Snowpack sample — Snodgrass Mountain, Crested Butte, Colorado (2/4/25, 12:06 PM MST)
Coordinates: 38.923, -106.968
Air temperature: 35 °F
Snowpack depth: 80 cm
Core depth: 80 cm
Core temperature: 32 °F
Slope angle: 14°, slope face: 78°
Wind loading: low
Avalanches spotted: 0
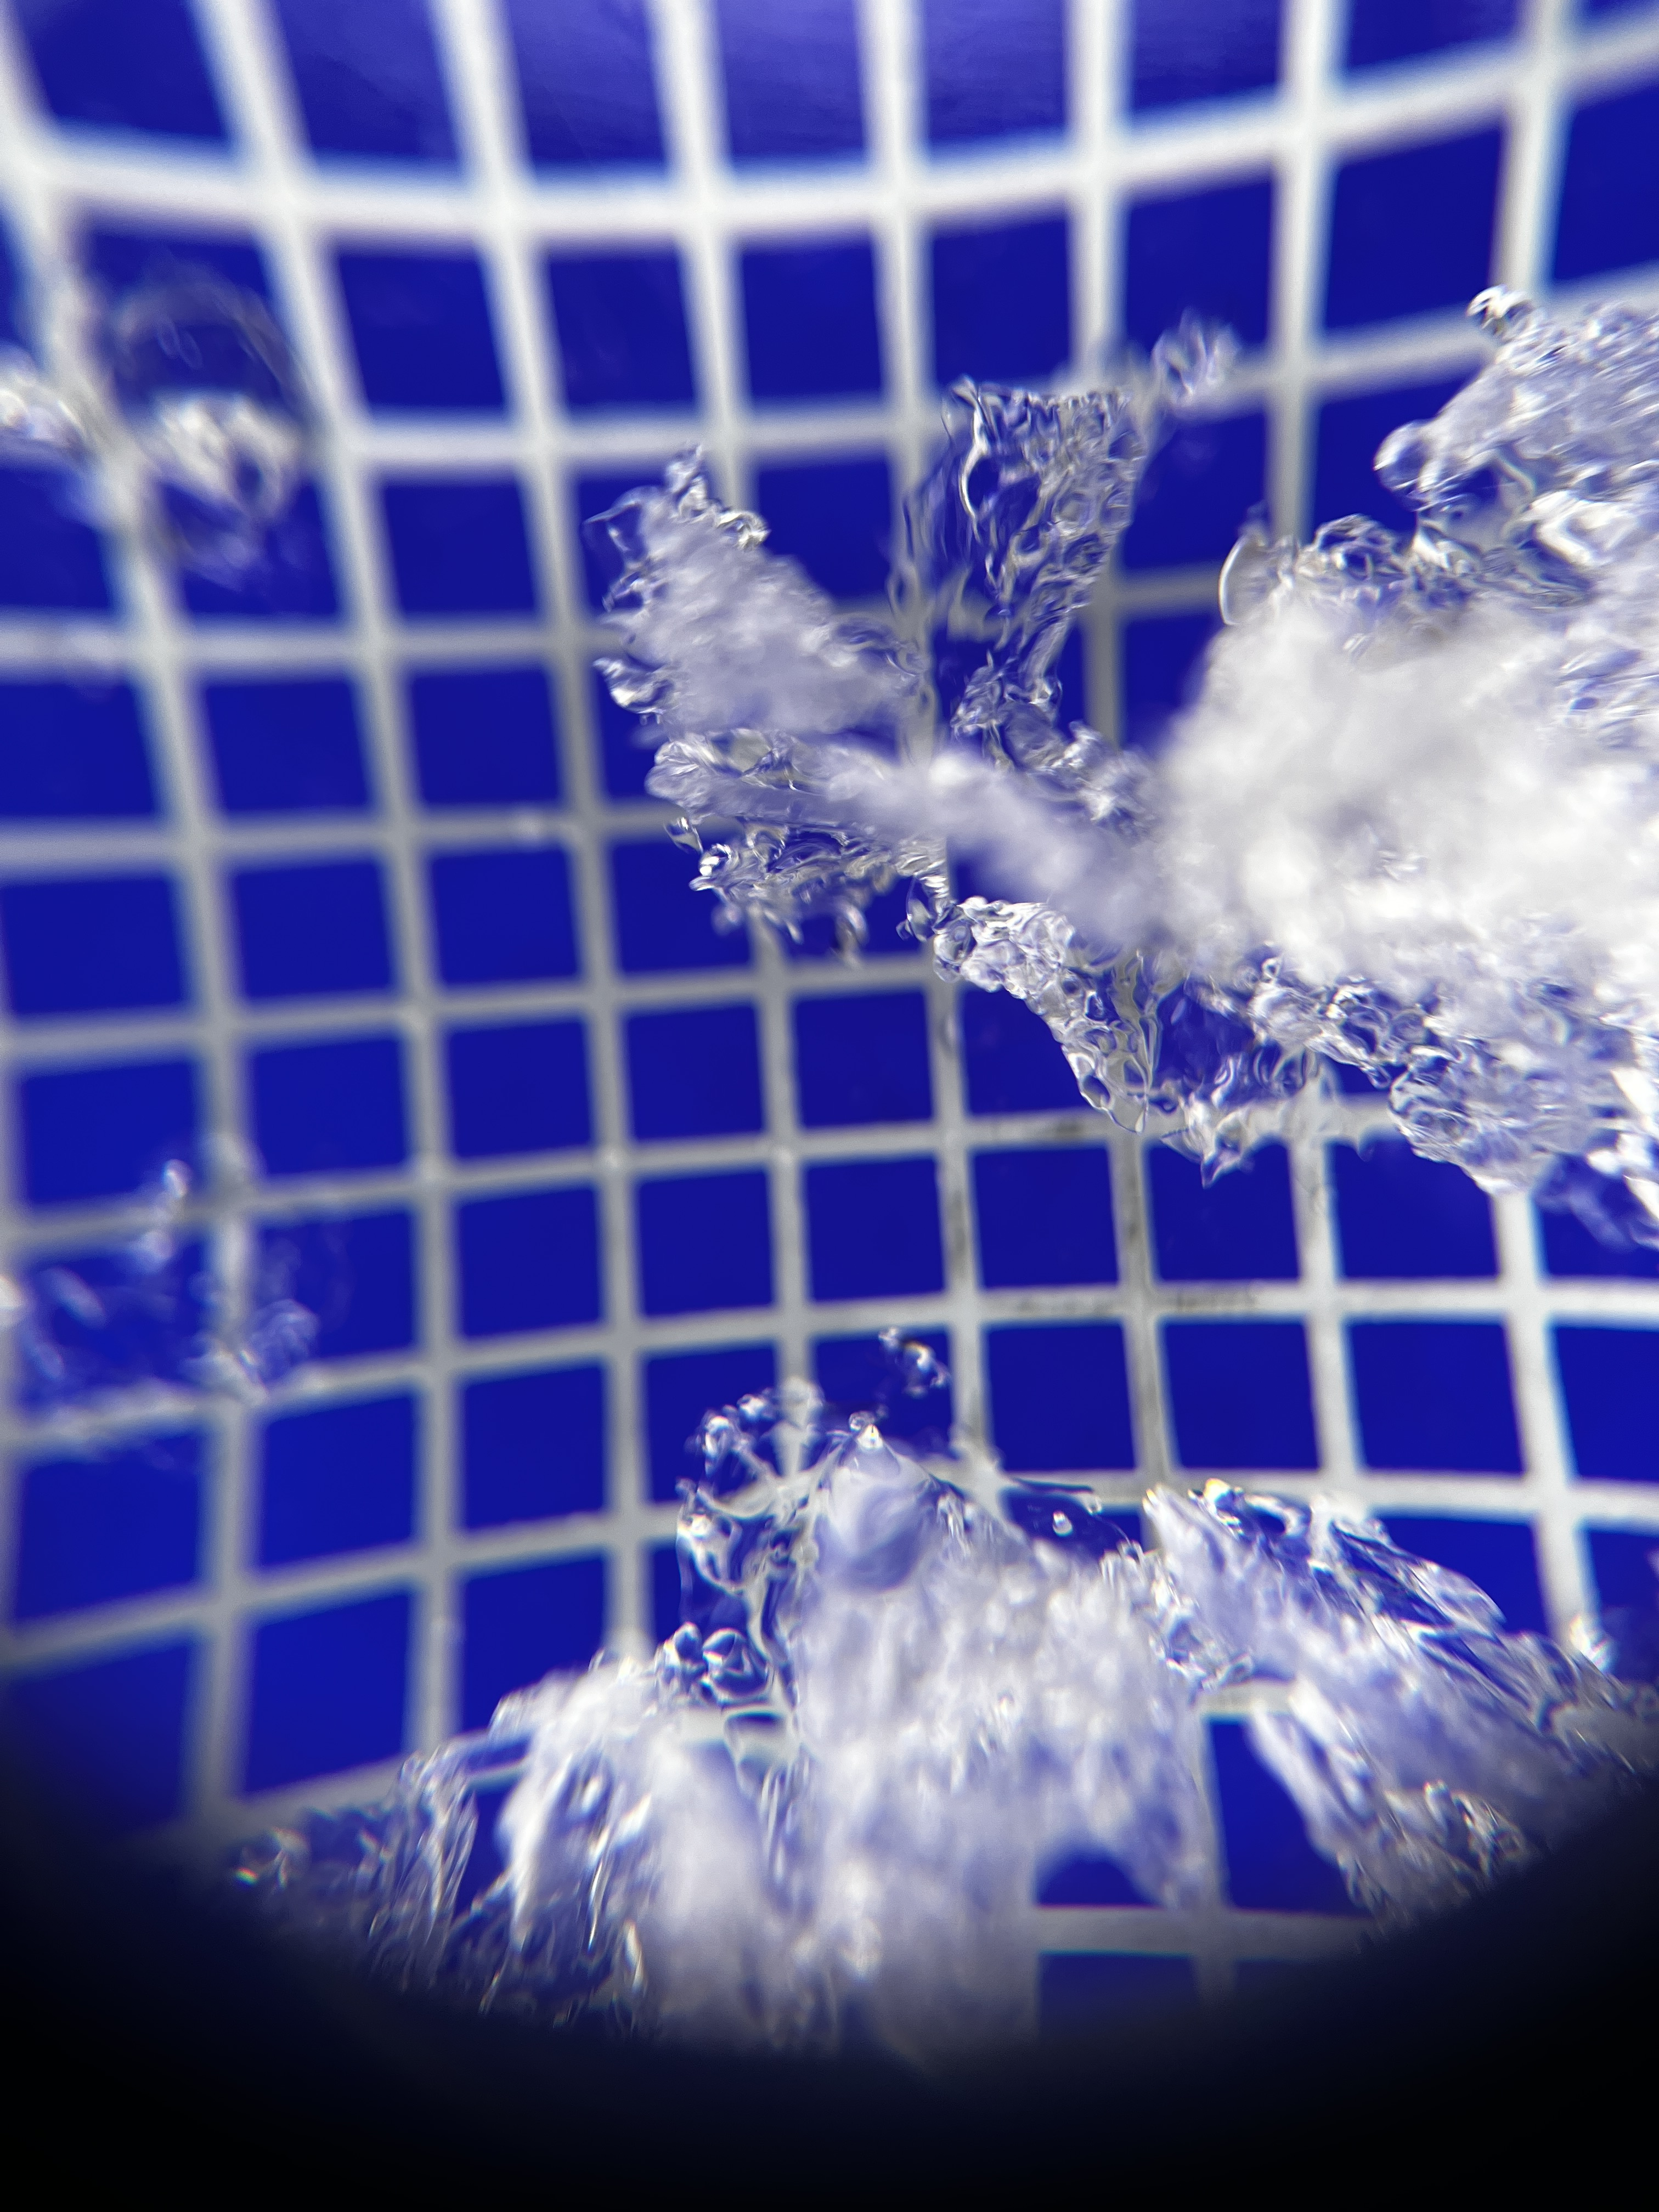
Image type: magnified_profile
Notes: No avalanches nearby, unusually warm weather for the last month reported by residents, Collected 25 yards from treeline